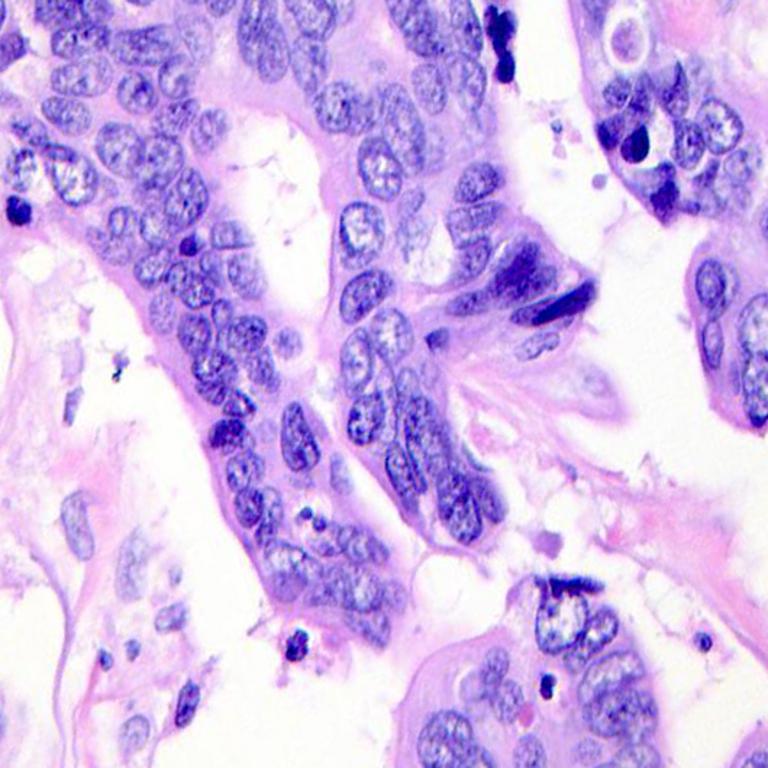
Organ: colon
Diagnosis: adenocarcinomas